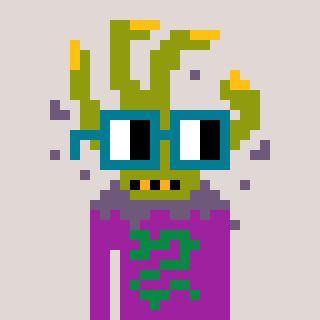
a pixel art character with square dark green glasses, a zombie-hand-shaped head and a magenta-colored body on a warm background